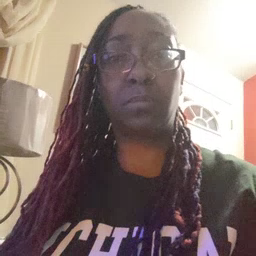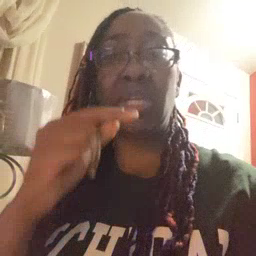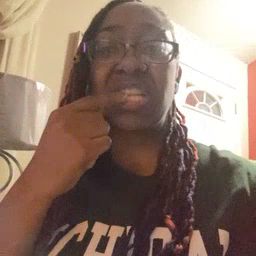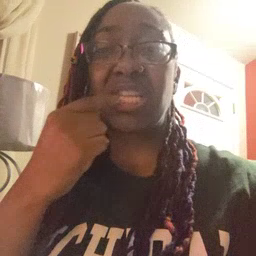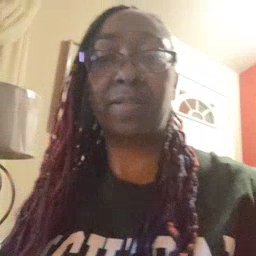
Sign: tooth